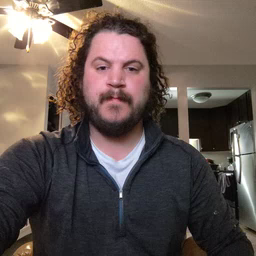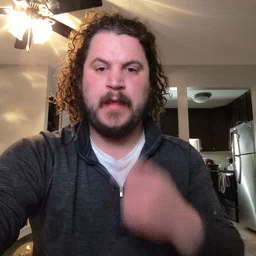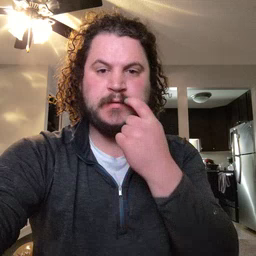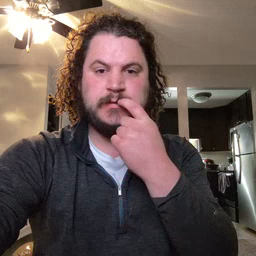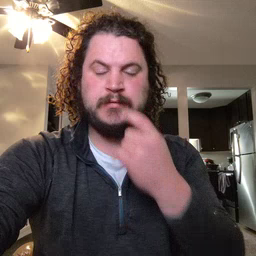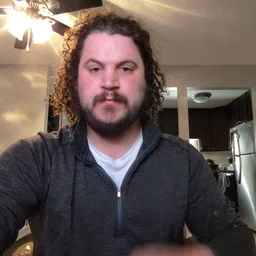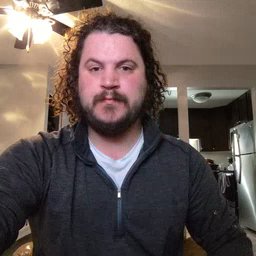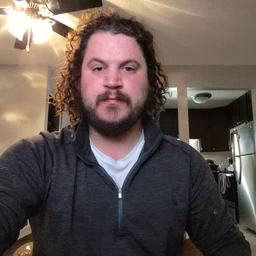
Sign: glasswindow